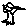
Label: tree